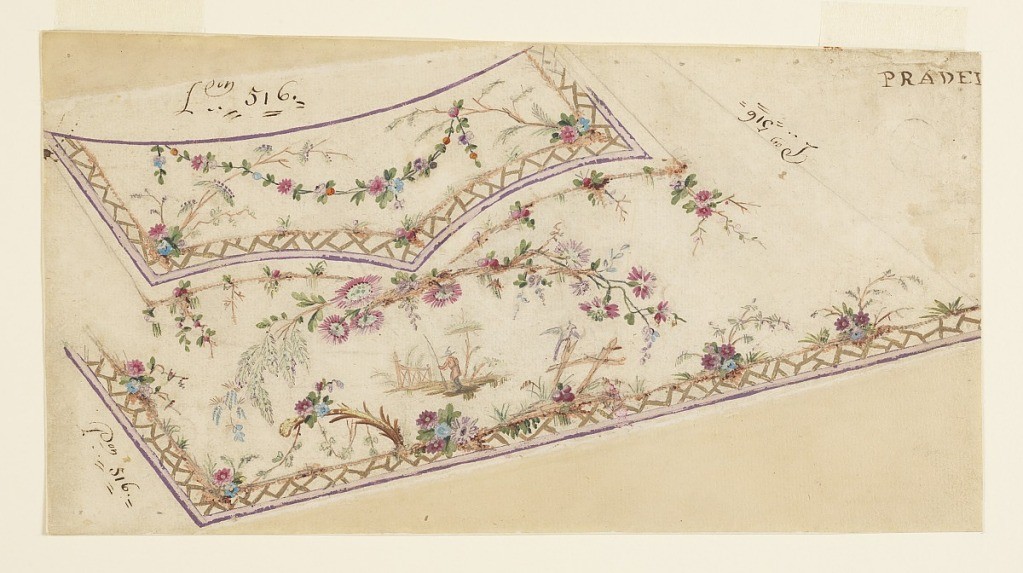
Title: Design for Embroidered Waistcoat
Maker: Pradei(r)
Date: ca. 1785
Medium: Graphite, brush and gouache on laid paper
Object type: Drawing
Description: The left front corner and pocket are shown. View of flowers and trees across log railings. A flower garland hangs from the top outline toward a tree at the pocket. A Chinese fisherman in a landscape and a bird upon a railing are shown over the bottom edge.